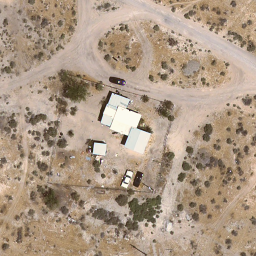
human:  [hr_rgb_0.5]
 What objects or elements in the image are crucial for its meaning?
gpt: sparse residential